Field crop: maize
Growth stage: 2
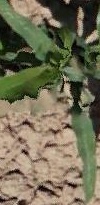
Species: maize